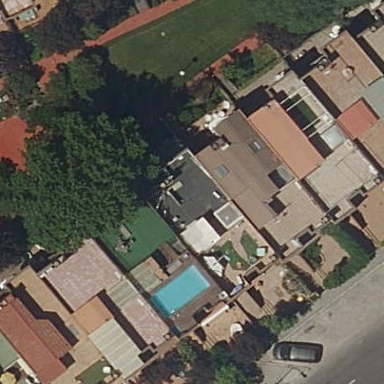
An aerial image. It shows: Terrace building.